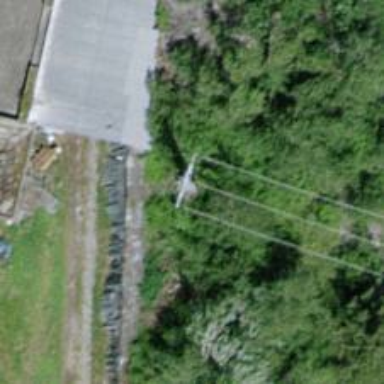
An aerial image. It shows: Power pole.